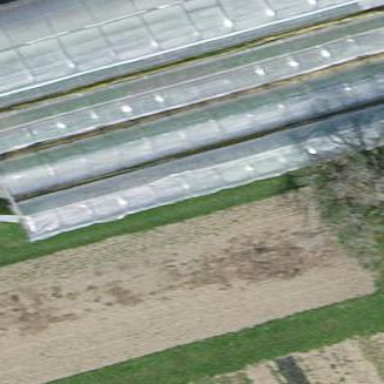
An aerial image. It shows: Greenhouse.